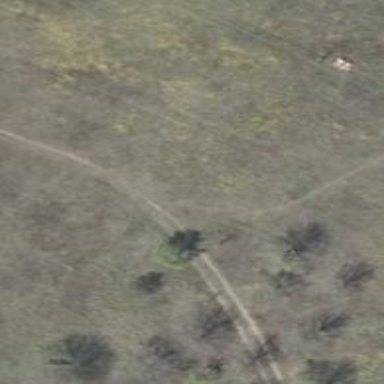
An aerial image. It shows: Path.